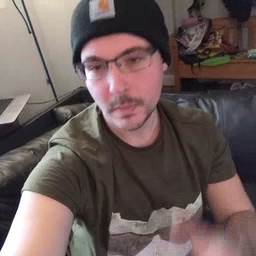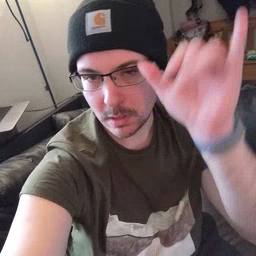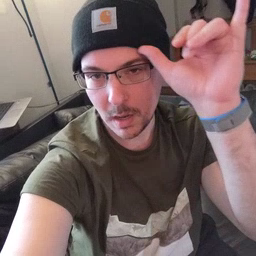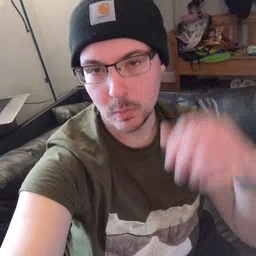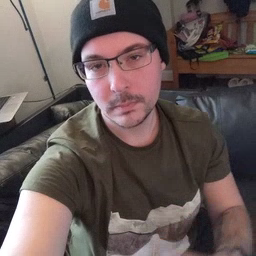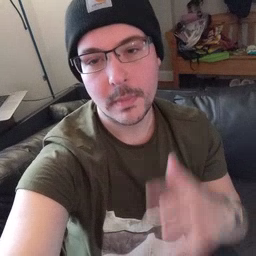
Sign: cow